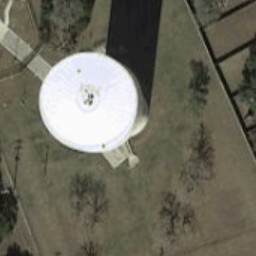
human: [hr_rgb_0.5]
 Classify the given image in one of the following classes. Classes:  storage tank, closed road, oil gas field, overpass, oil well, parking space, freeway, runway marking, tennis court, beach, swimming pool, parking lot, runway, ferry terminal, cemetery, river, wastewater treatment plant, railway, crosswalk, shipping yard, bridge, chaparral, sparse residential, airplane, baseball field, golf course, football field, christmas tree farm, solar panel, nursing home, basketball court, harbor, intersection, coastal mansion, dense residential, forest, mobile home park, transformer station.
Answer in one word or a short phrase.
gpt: storage tank